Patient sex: F
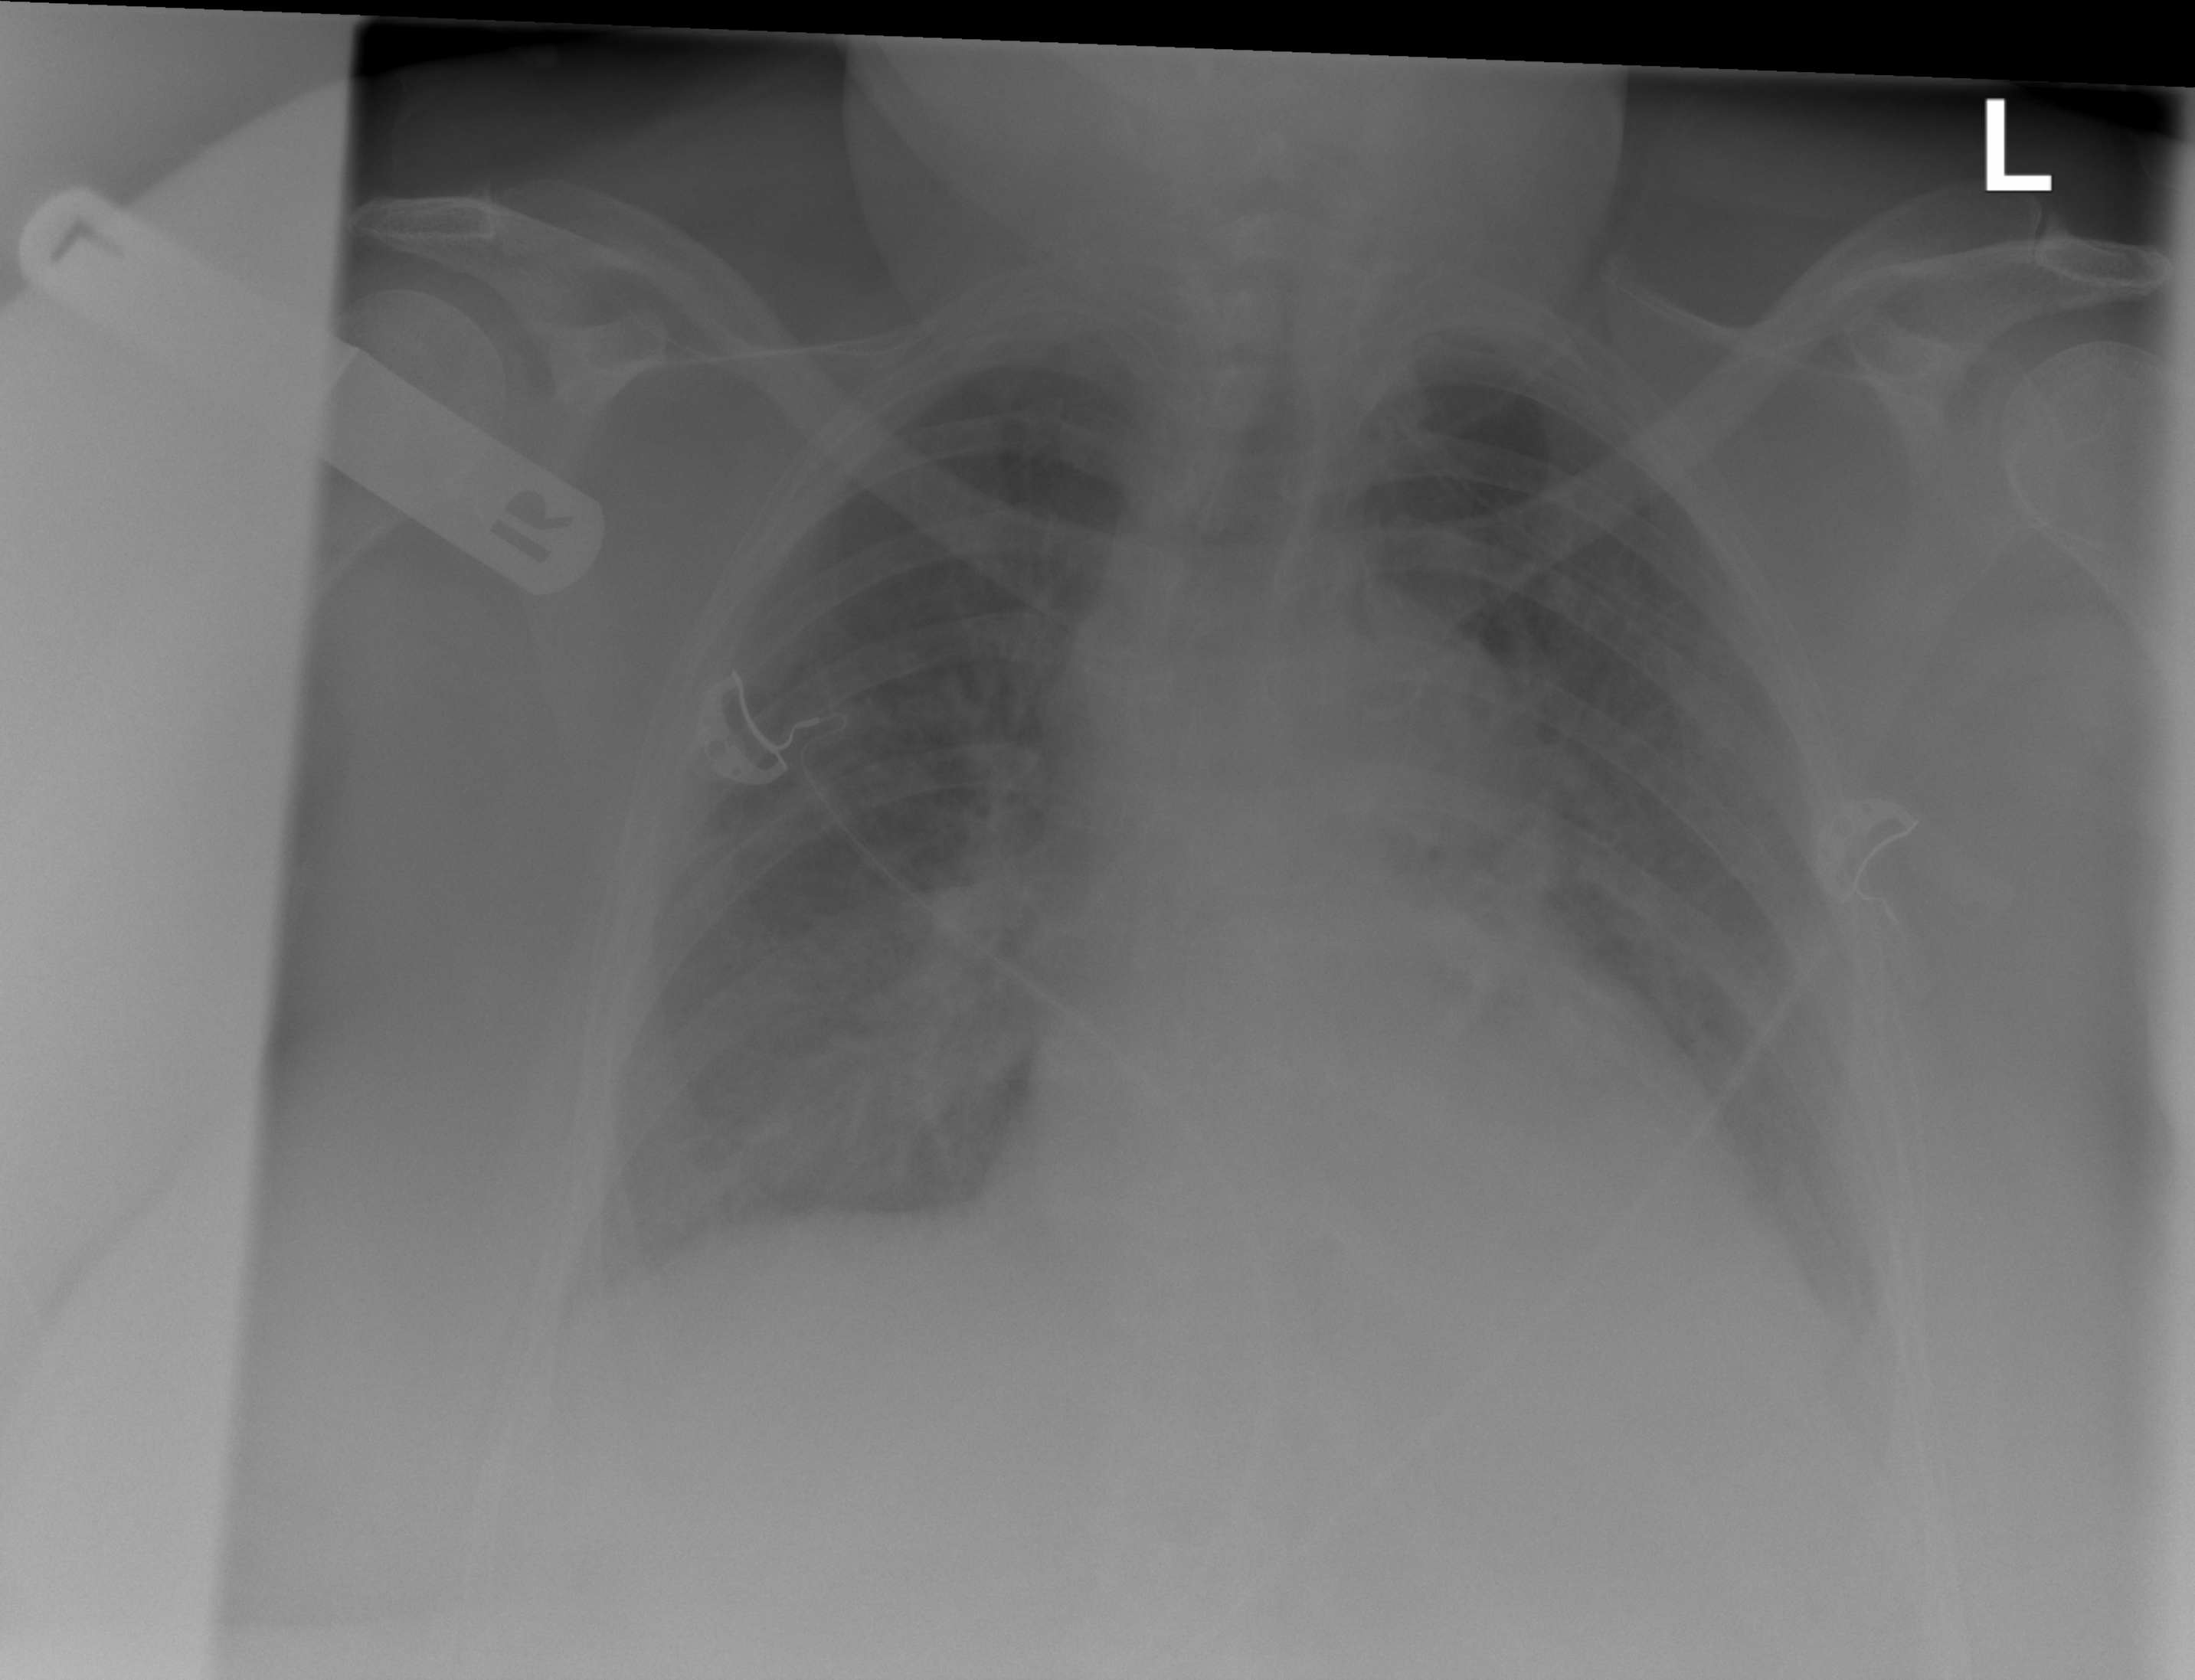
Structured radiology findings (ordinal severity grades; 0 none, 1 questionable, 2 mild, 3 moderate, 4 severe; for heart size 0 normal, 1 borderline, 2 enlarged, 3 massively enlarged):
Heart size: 1
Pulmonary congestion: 2
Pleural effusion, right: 2
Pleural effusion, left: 2
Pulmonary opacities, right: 1
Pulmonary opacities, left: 0
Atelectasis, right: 2
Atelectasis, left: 2